Question: I have a 'book store application' and i want to design it's database. Then first of all i need to it's E-R diagram.
'(This is not homework)'
It has so simple Scenario:
- Every User can have 0 , 1 , or more book order.- There is more than one instance of each type of book.
Is this the best design?

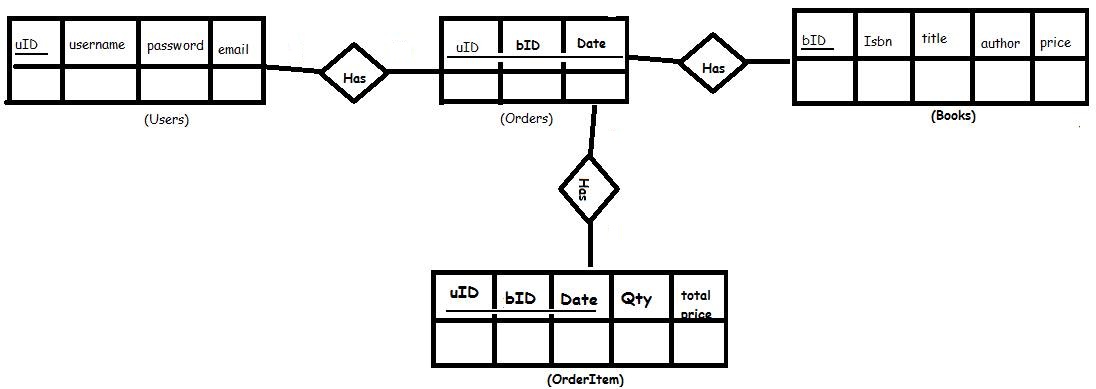
Answer: There should be a link between books and orderitems, not books and orders. The 'orders' table should be the central table. A simple structure would be
'''
CUSTOMERS
id
name
adddress, etc
ORDERS
id
customer (foreign key to customers table)
curdate
status (open, closed)
% discount
ORDERITEMS
id
order (foreign key to orders table)
book (foreign key to books table)
quantity
price
% discount
status (open, closed, ordered from distributor?)
BOOKS
id
title
author
costprice
salesprice
isbn
'''